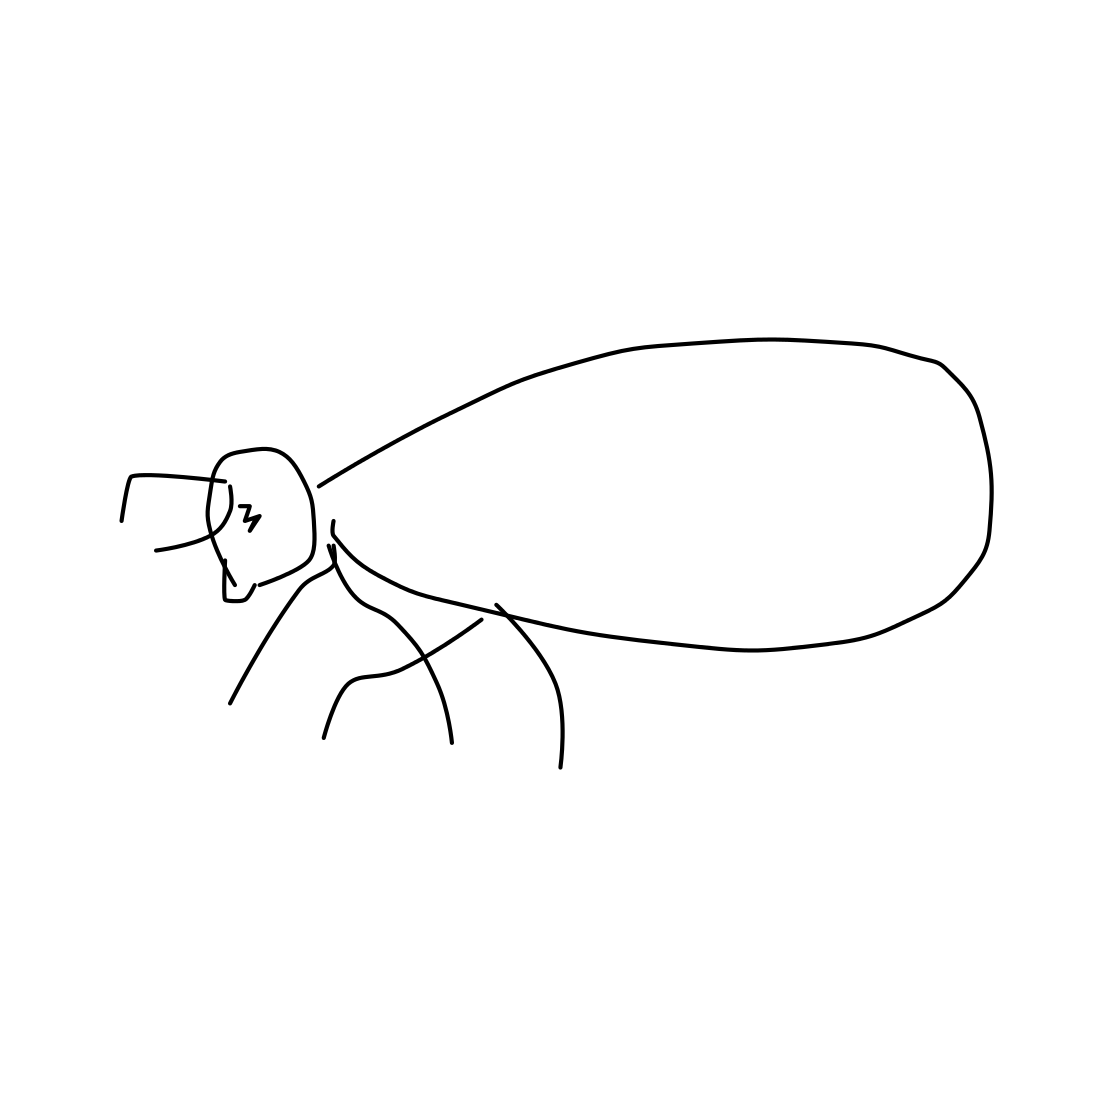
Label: ant